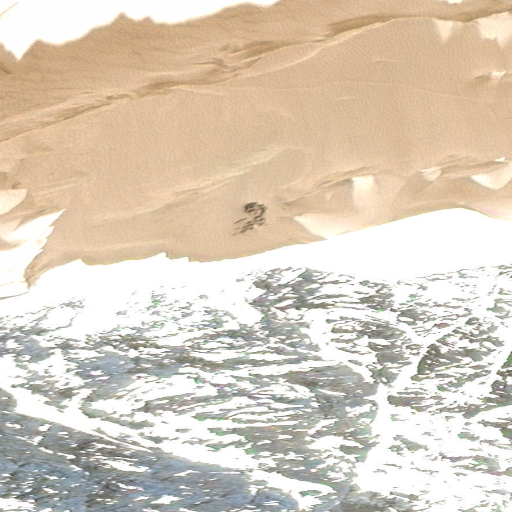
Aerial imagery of mountain in Alaska named Mount La Perouse containing only unknown